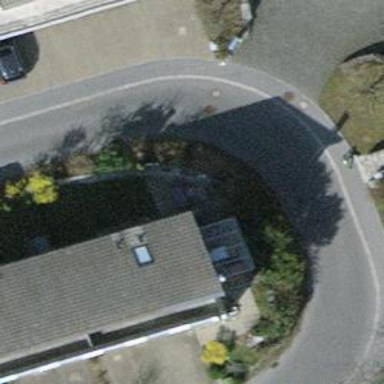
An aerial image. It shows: Semidetached house.